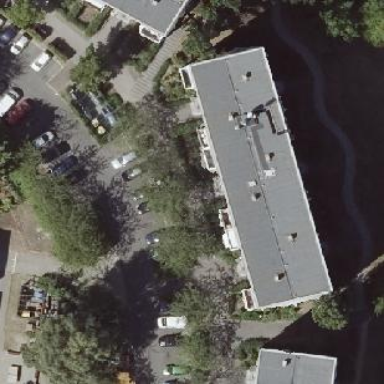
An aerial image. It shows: Apartment building with flat roof.